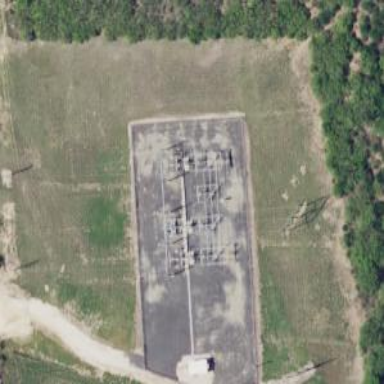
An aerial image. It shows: Switch used for power control.